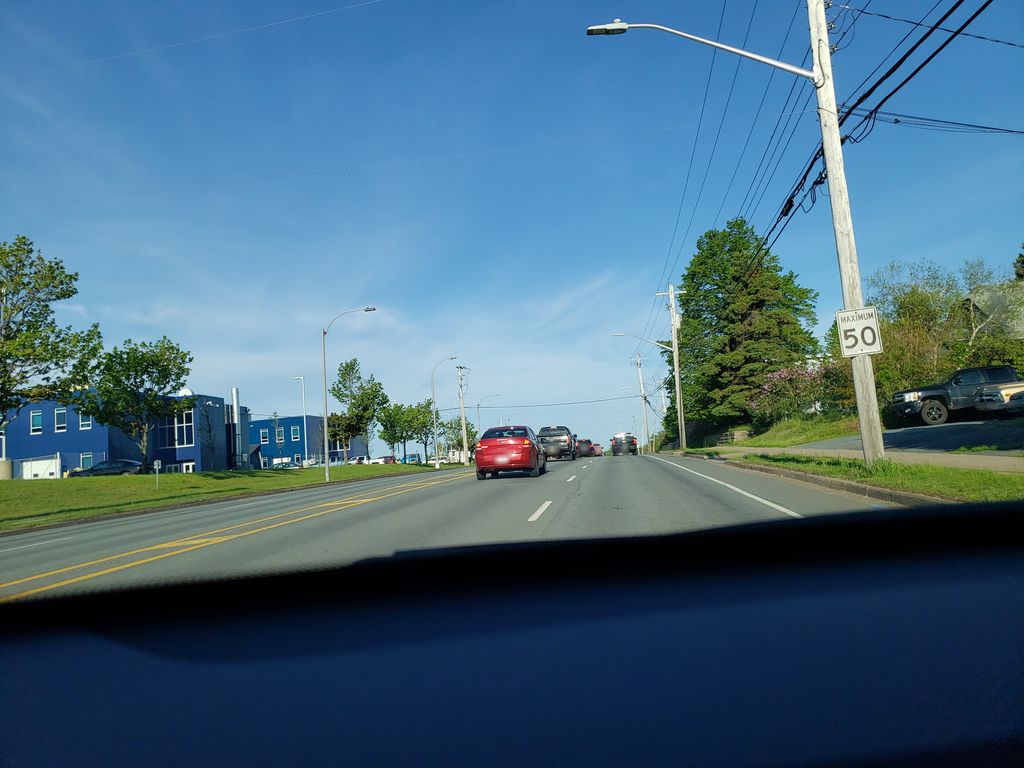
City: halifax